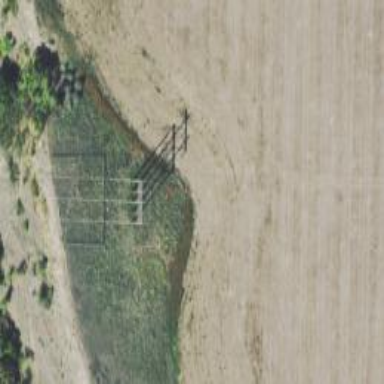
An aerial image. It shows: Power tower.